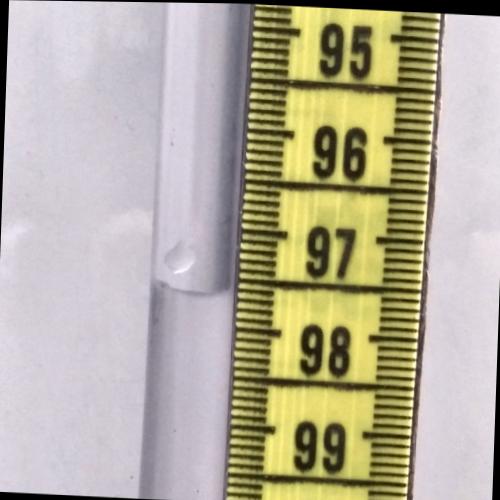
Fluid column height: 97.7 cm